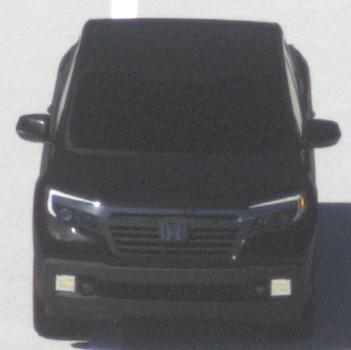
Make: Honda
Model: Ridgeline
Detailed model: Gen. 2
Model produced from: 2016
Model produced until: 2020
Doors: 4
Color: black
Road condition: dry road
Daytime: midday
Contrast: high contrast